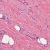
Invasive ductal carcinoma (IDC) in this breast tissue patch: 0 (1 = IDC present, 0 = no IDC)